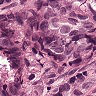
Metastatic tissue present: yes